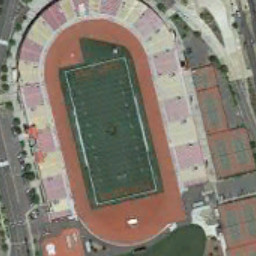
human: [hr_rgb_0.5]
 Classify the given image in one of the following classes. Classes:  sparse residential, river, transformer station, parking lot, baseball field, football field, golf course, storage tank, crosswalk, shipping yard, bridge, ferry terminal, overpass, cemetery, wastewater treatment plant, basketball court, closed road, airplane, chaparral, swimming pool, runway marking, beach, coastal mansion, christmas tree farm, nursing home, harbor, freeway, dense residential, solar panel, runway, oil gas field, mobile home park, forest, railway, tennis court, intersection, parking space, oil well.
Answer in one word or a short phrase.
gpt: football field